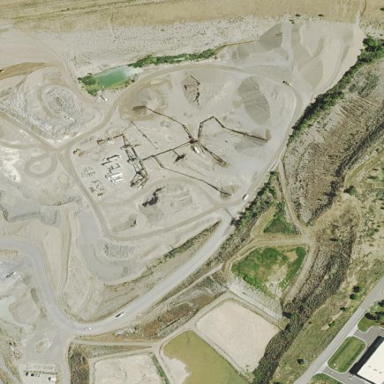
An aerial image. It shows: Quarry area where gravel is extracted.